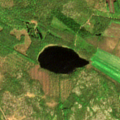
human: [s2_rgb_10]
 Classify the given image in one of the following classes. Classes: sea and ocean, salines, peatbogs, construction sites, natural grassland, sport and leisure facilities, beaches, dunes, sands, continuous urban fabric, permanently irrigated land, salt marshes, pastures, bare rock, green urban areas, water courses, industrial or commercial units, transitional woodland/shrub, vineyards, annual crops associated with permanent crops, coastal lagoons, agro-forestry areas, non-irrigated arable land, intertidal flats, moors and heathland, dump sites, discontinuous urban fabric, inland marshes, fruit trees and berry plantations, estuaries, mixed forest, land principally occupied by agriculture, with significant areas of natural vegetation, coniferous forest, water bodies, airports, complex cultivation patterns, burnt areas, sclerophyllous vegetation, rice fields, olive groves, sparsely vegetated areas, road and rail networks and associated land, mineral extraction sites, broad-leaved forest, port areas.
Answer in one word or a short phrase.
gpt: non-irrigated arable land, coniferous forest, mixed forest, transitional woodland/shrub